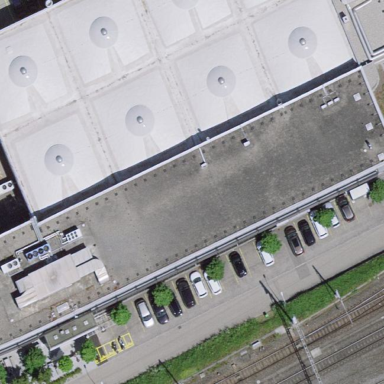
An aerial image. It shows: Industrial building.